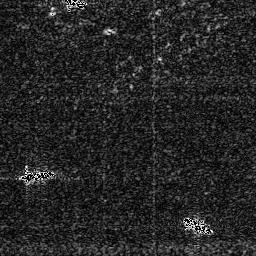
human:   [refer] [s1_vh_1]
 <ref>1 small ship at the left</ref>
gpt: <box>[[7, 65, 20, 70, 0]]</box>

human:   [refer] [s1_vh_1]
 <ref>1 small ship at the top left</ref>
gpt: <box>[[24, 0, 33, 2, 0]]</box>